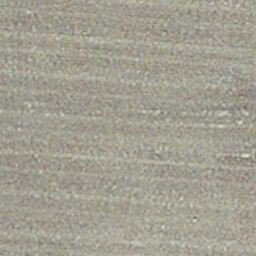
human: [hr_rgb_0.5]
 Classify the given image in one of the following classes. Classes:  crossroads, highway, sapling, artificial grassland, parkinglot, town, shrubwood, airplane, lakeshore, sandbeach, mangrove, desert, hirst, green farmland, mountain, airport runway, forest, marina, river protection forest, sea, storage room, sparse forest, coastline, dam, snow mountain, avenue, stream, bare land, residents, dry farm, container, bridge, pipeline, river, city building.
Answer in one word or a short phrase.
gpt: dry farm